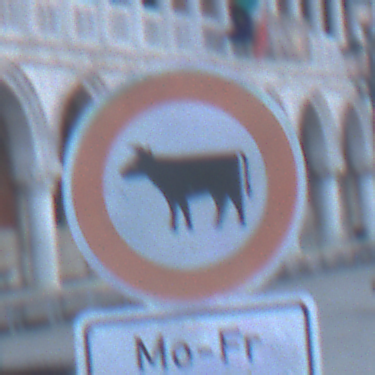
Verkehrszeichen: VerbotViehtrieb
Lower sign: ZeitangabenMitBeschraenkungAufWochentage2
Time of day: Dawn
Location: Outdoor (Urban)
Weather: Clear
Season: NotSpecified
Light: Natural